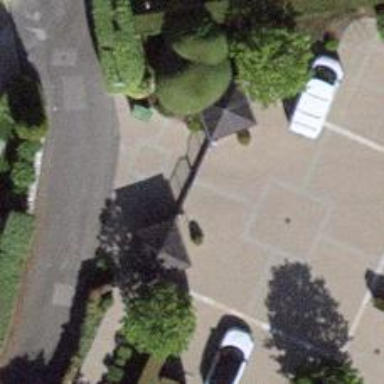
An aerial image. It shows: Kissing gate.